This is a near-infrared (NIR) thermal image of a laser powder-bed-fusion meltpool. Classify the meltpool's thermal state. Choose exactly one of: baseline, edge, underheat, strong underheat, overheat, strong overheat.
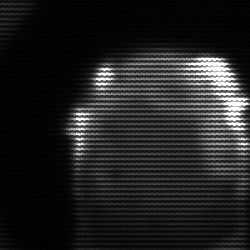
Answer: edge